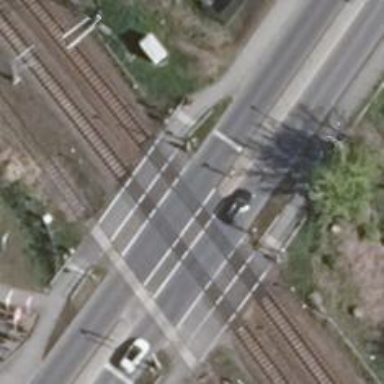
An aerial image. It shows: Full barrier at railway crossing.